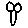
Label: car